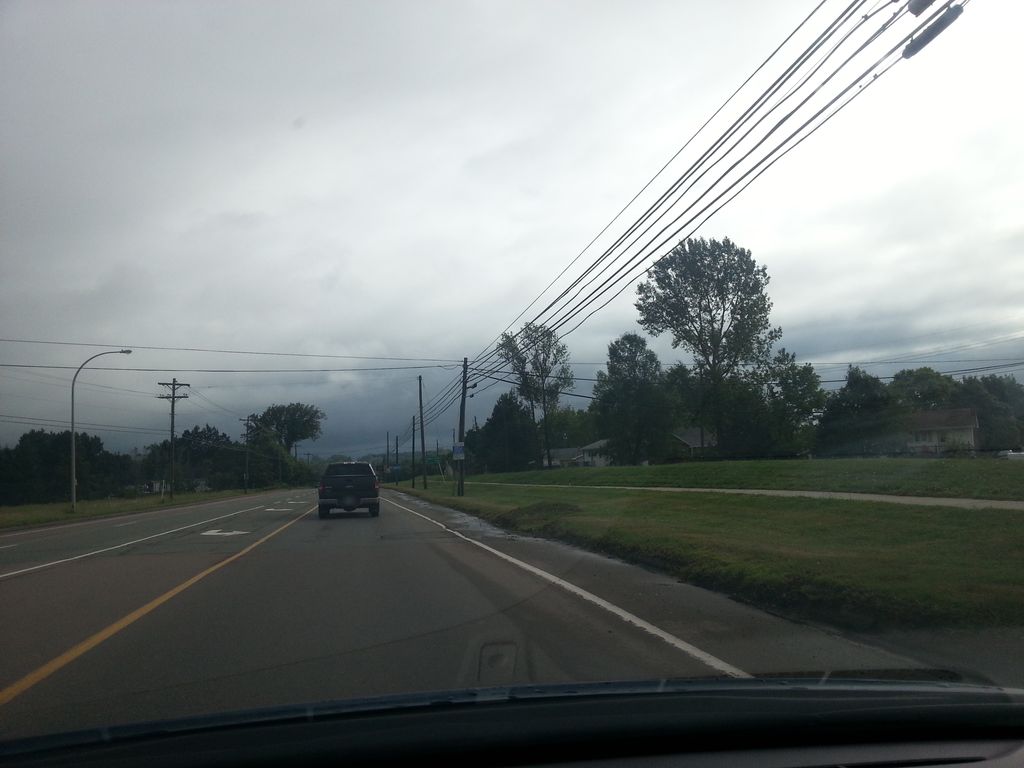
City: charlottetown